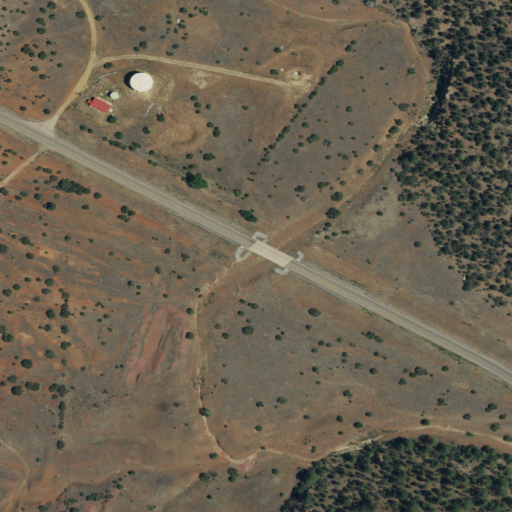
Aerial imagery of valley in New Mexico named Abeyta Canyon containing shrub, evergreen forest, and open development